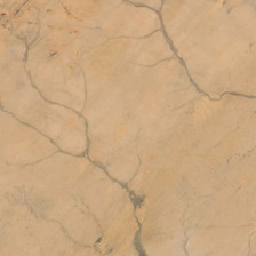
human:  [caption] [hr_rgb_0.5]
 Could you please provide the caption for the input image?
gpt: There are two dry rivers with branches in the desert.

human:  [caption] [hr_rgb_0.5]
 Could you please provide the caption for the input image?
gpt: the desert look like the hydropenic farmland .

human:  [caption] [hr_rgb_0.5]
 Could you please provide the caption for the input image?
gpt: Two large cracks stretch across this dry desert.

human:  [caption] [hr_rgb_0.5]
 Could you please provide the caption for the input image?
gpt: There are two dry rivers in the desert, with branches.

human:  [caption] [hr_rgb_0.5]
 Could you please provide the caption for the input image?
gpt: Two large cracks span the dry desert.